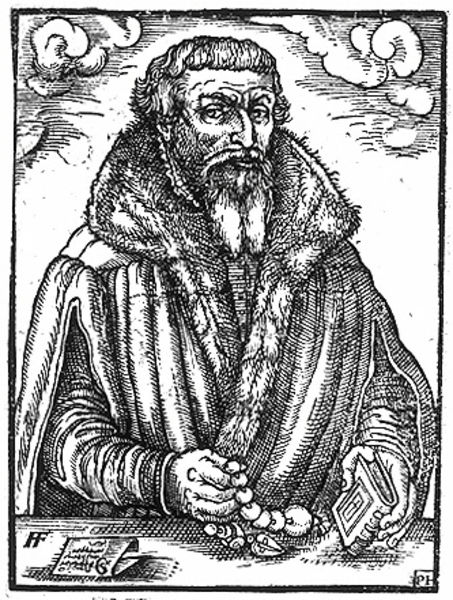
Titel: Bildnis des Andreas Musculus
Künstler: Peter Hille
Institution: (Seriendruck)
Schlagwörter: hand, himmel, mann, umhang, weiß, wolken, frisur, grau, mund, nase, schwarz, stirn, tisch, zeichnung, ornament, alt, bart, arm, augen, bibel, falten, gesicht, kragen, mensch, pelz, rahmen, vollbart, ärmel, bildnis, herr, hände, portrait, porträt, signatur, brüstung, halbfigur, mantel, perlen, renaissance, pony, fell, holzschnitt, schrift, papier, kette, grafik, graphik, barbe, brauen, büste, manteau, buch, zettel, kreuz, geld, druck, druckgrafik, monogramm, schraffur, stich, schwarzweiß, initiale, wappen, pelzkragen, gebetsbuch, fingernägel, brief, schriftstück, kupferstich, rosenkranz, gravure, fellkragen, bois, stifter, nuages, cape, bible, ont, personnage, halbfigurenportrait, nasei, ff, fourure, keriker